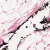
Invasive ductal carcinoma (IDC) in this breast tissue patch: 0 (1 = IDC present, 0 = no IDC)